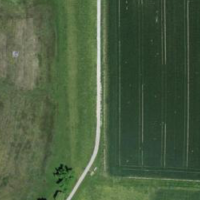
EUNIS habitat code: 52
Species observed at this site:
Rhingia campestris
Campanula patula
Eupeodes luniger
Macroglossum stellatarum
Bombus terrestris
Melanostoma scalare
Passer montanus
Tephritis formosa
Vespula germanica
Ajuga reptans
Chrysotoxum festivum
Chorthippus brunneus
Euonymus europaeus
Pieris rapae
Polyommatus icarus